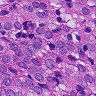
Metastatic tissue present: yes